Question: i have 2 tables. about phone plan.
1: columns are, Combo and Price. 'Rows are 2,3,4,6,12(combo) and 28,38,44,66,131(price)'. Just showing how much each plan cost.
2: columns are, how much users pay each month(basically the price from 1st table) and the combo they are using.
Basically looks like this :

i want 'column H' to show what combo the user is using with ref from 'column B'? what formula do i have to use? i searched online and they said use index and match?
there are prices that are not correct, u can ignore if u want. pls help thanks.
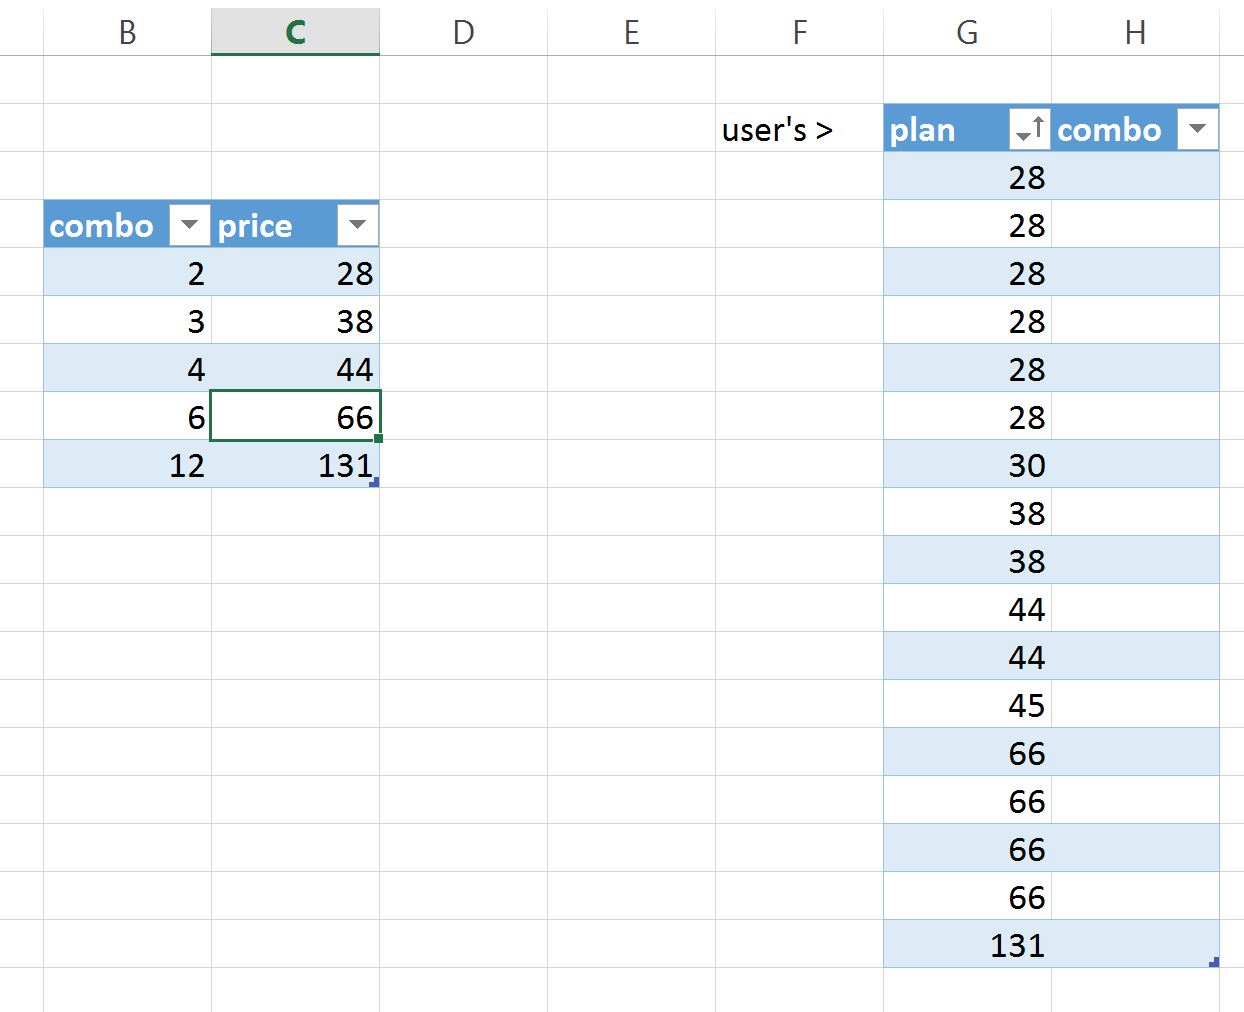
Answer:
Not sure where your result column will start but assume it is from 'cell H3' and this is the formula you can try:
'''
=IFERROR(INDEX(B:B,MATCH(G3,C:C,0)),"")
'''
Replace that '""' with the content you want.